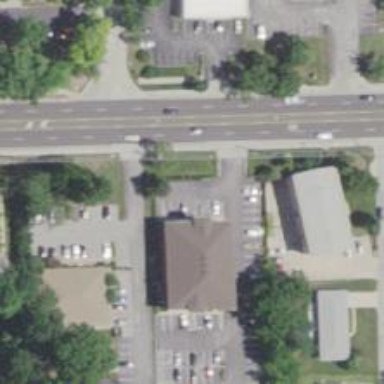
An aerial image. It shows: Healthcare clinic is depicted in the image.